Question: I am trying to make a platformer game in flash, using ActionScript 3. Currently everything is working except for one thing.
The Problem:
When the player collides with the bottom of a platform, if his xVel is not equal to zero, the horizontal collision detection loop is called and the player is moved horizontally as well as vertically. This means he bounces off the platform from underneath but is also displaced to one side of the platform. If the player's xVel is equal to zero, everything works fine. This is because the horizontal collision loop is not called. I cannot figure out why this happens. Any help would be greatly appreciated.
The Code:
'''
import flash.events.Event;
import flash.geom.Rectangle;
var level:Array = new Array();
var xVel = 0;
var yVel = 0;
var xSpeed = 15;
var accel =1.5;
var grav = 2;
var jumpHeight = 15*grav;
for(var i = 0; i<numChildren;i++){
if(getChildAt(i) is platform){
level.push(getChildAt(i).getRect(this));
}
}
var upKeyDown = false;
var leftKeyDown = false;
var rightKeyDown = false;
var downKeyDown = false;
stage.addEventListener(KeyboardEvent.KEY_DOWN,keyDown);
stage.addEventListener(KeyboardEvent.KEY_UP,keyUp);
stage.addEventListener(Event.ENTER_FRAME,gameLoop);
function keyDown(e:KeyboardEvent){
if(e.keyCode == Keyboard.UP){
upKeyDown = true;
}
if(e.keyCode == Keyboard.LEFT){
leftKeyDown = true;
}
if(e.keyCode == Keyboard.RIGHT){
rightKeyDown = true;
}
if(e.keyCode == Keyboard.DOWN){
downKeyDown = true;
}
}
function keyUp(e:KeyboardEvent){
if(e.keyCode == Keyboard.UP){
upKeyDown = false;
}
if(e.keyCode == Keyboard.LEFT){
leftKeyDown = false;
}
if(e.keyCode == Keyboard.RIGHT){
rightKeyDown = false;
}
if(e.keyCode == Keyboard.DOWN){
downKeyDown = false;
}
}
function gameLoop(e:Event){
if(rightKeyDown){
if(xVel<xSpeed){
xVel+=accel;
}
}else if(leftKeyDown){
if(xVel>-xSpeed){
xVel-=accel;
}
}else{
xVel *=0.6;
}
//horizontal
player.x+=xVel;
for(i = 0; i<level.length;i++){
if(player.getRect(this).intersects(level[i])){
if(xVel>0){
player.x = level[i].left-player.width/2;
}
if(xVel<0){
player.x = level[i].right+player.width/2;
}
xVel = 0;
}
}
yVel+=grav;
player.y+=yVel;
var jumpable = false;
for(i = 0; i<level.length;i++){
if(player.getRect(this).intersects(level[i])){
if(yVel>0){
player.y = level[i].top-player.height/2;
yVel = 0;
jumpable = true;
}
if(yVel<0){
player.y = level[i].bottom+player.height/2;
yVel*=-0.5;
}
}
}
if(upKeyDown&&jumpable){
jump();
}
this.x = -player.x+(stage.stageWidth/2);
this.y = -player.y+(stage.stageHeight/2);
}
function jump(){
yVel-=jumpHeight;
}
'''
Where the problem occurs
'''
player.x+=xVel;
for(i = 0; i<level.length;i++){
if(player.getRect(this).intersects(level[i])){
if(xVel>0){
player.x = level[i].left-player.width/2;
}
if(xVel<0){
player.x = level[i].right+player.width/2;
}
xVel = 0;
}
}
yVel+=grav;
player.y+=yVel;
var jumpable = false;
for(i = 0; i<level.length;i++){
if(player.getRect(this).intersects(level[i])){
if(yVel>0){
player.y = level[i].top-player.height/2;
yVel = 0;
jumpable = true;
}
if(yVel<0){
player.y = level[i].bottom+player.height/2;
yVel*=-0.5;
}
}
}
'''
The picture!

Extra information:
The platforms are movie clip symbols, all originating from the same symbol. They are dragged onto the canvas and re sized. The platform symbol has an AS linkage called 'platform' which is how the child is identified as a platform in the code
The player is a rectangle with no animations
Both the platforms and player have an orientation in the center of the object.
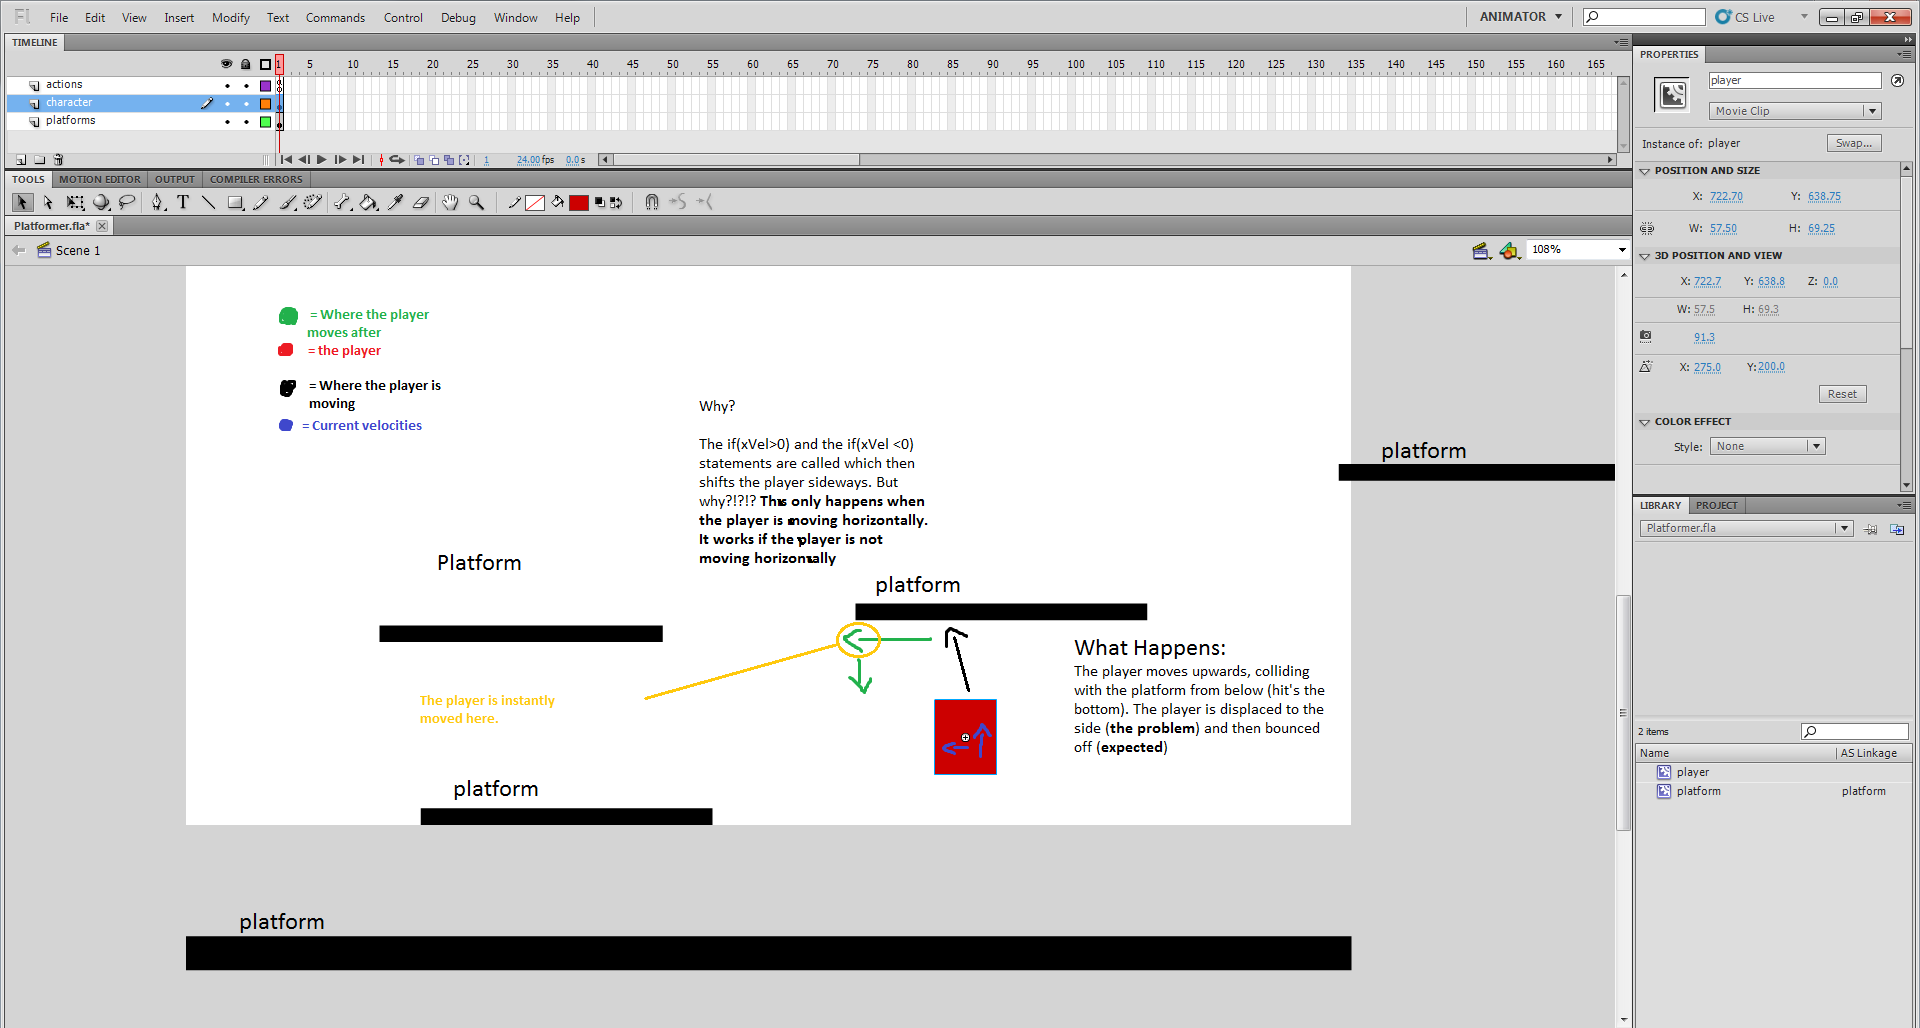
Answer: What you need to to is test the ceiling collision first and adjust accordingly before the horizontal check. If you don't, then you player is colliding with the bottom of the platform when you do the horizontal check.